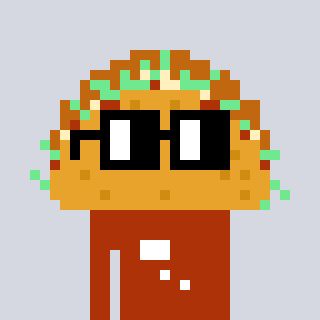
a pixel art character with square black glasses, a taco-shaped head and a hotbrown-colored body on a cool background